Question: I've created a sub-folder to hold 2 images, but having errors when using getResource().
Also, error occurs in line 29 String.format(...);
Please advise.

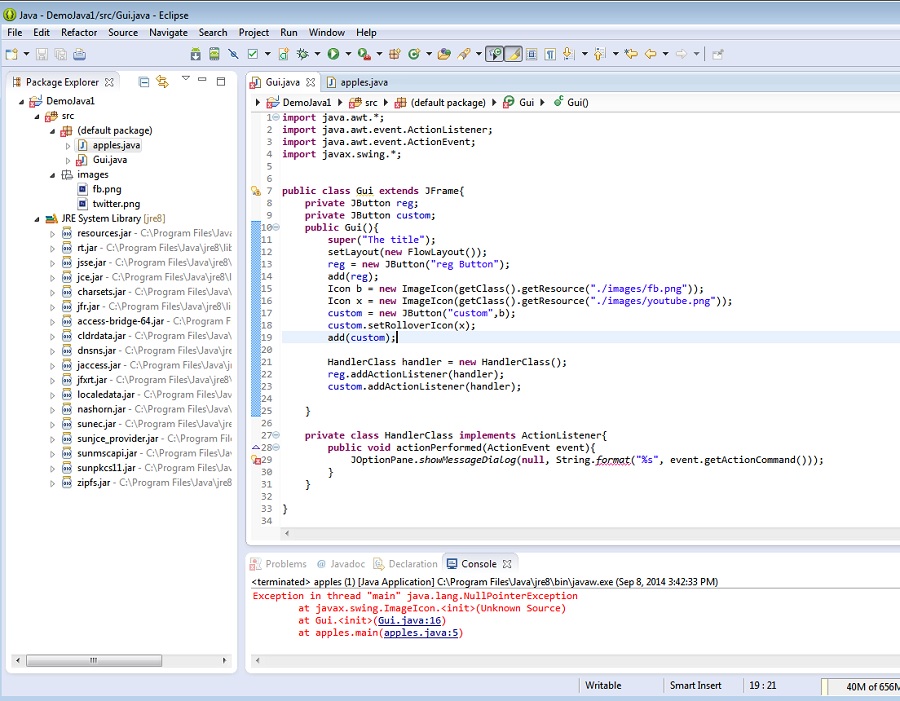
Answer: In your code in Gui.java file in line 16 you wrote "getResource(./images/youtube.png)"
But in your images folder there is no image named youtube.png.
That's why it get a null pointer exception in line 16